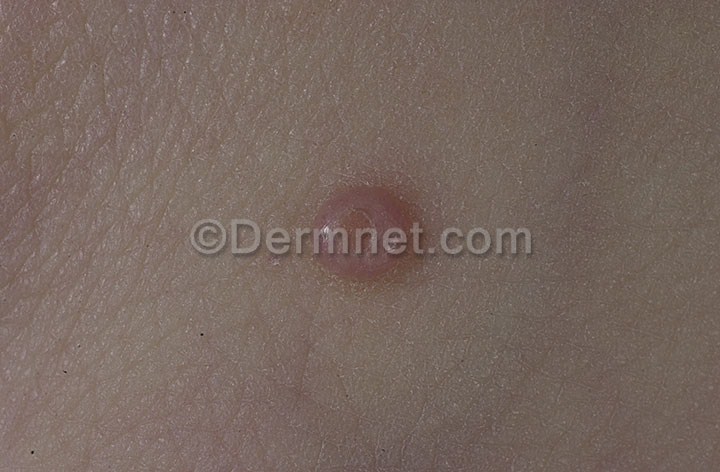
Disease: Warts Molluscum and other Viral Infections